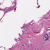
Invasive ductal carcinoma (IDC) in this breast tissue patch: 0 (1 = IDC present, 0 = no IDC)